Field crop: maize
Growth stage: 2
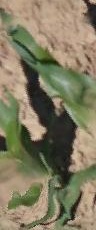
Species: maize